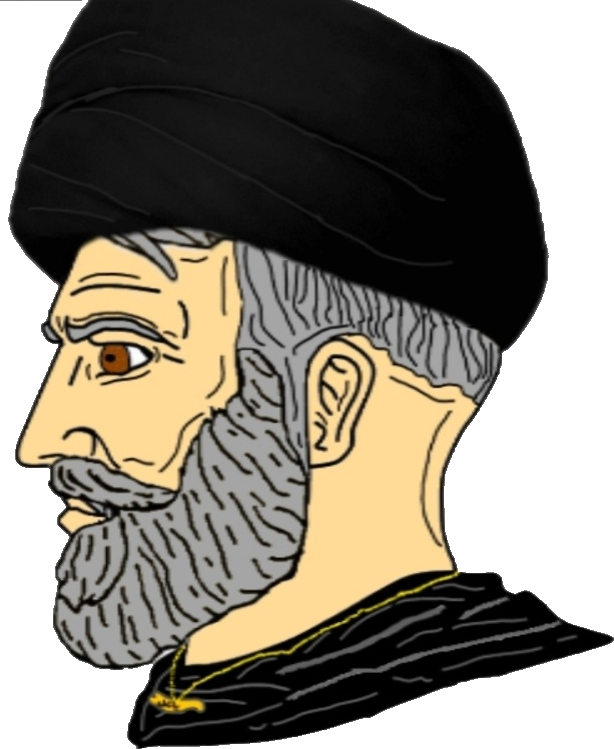
Label: 4_Yes_Chad